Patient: sex F, age 51
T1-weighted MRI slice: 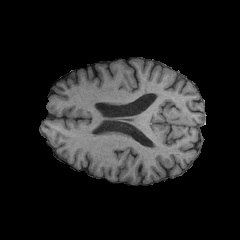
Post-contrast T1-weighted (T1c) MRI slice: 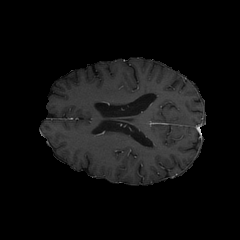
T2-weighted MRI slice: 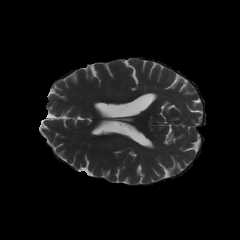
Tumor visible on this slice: no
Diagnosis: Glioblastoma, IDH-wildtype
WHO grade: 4